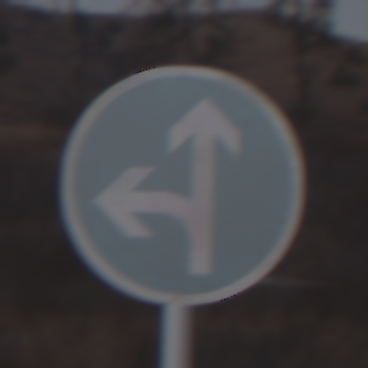
Verkehrszeichen: VorgeschriebeneFahrtrichtungGeradeausOderLinks
Umgebung: Outdoor, Suburban
Tageszeit: SunriseSunset
Wetter: PartlyCloudy
Licht: Natural
Jahreszeit: NotSpecified
Kontrast: LowContrast